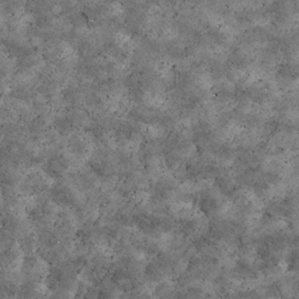
Label: non_frost